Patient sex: M
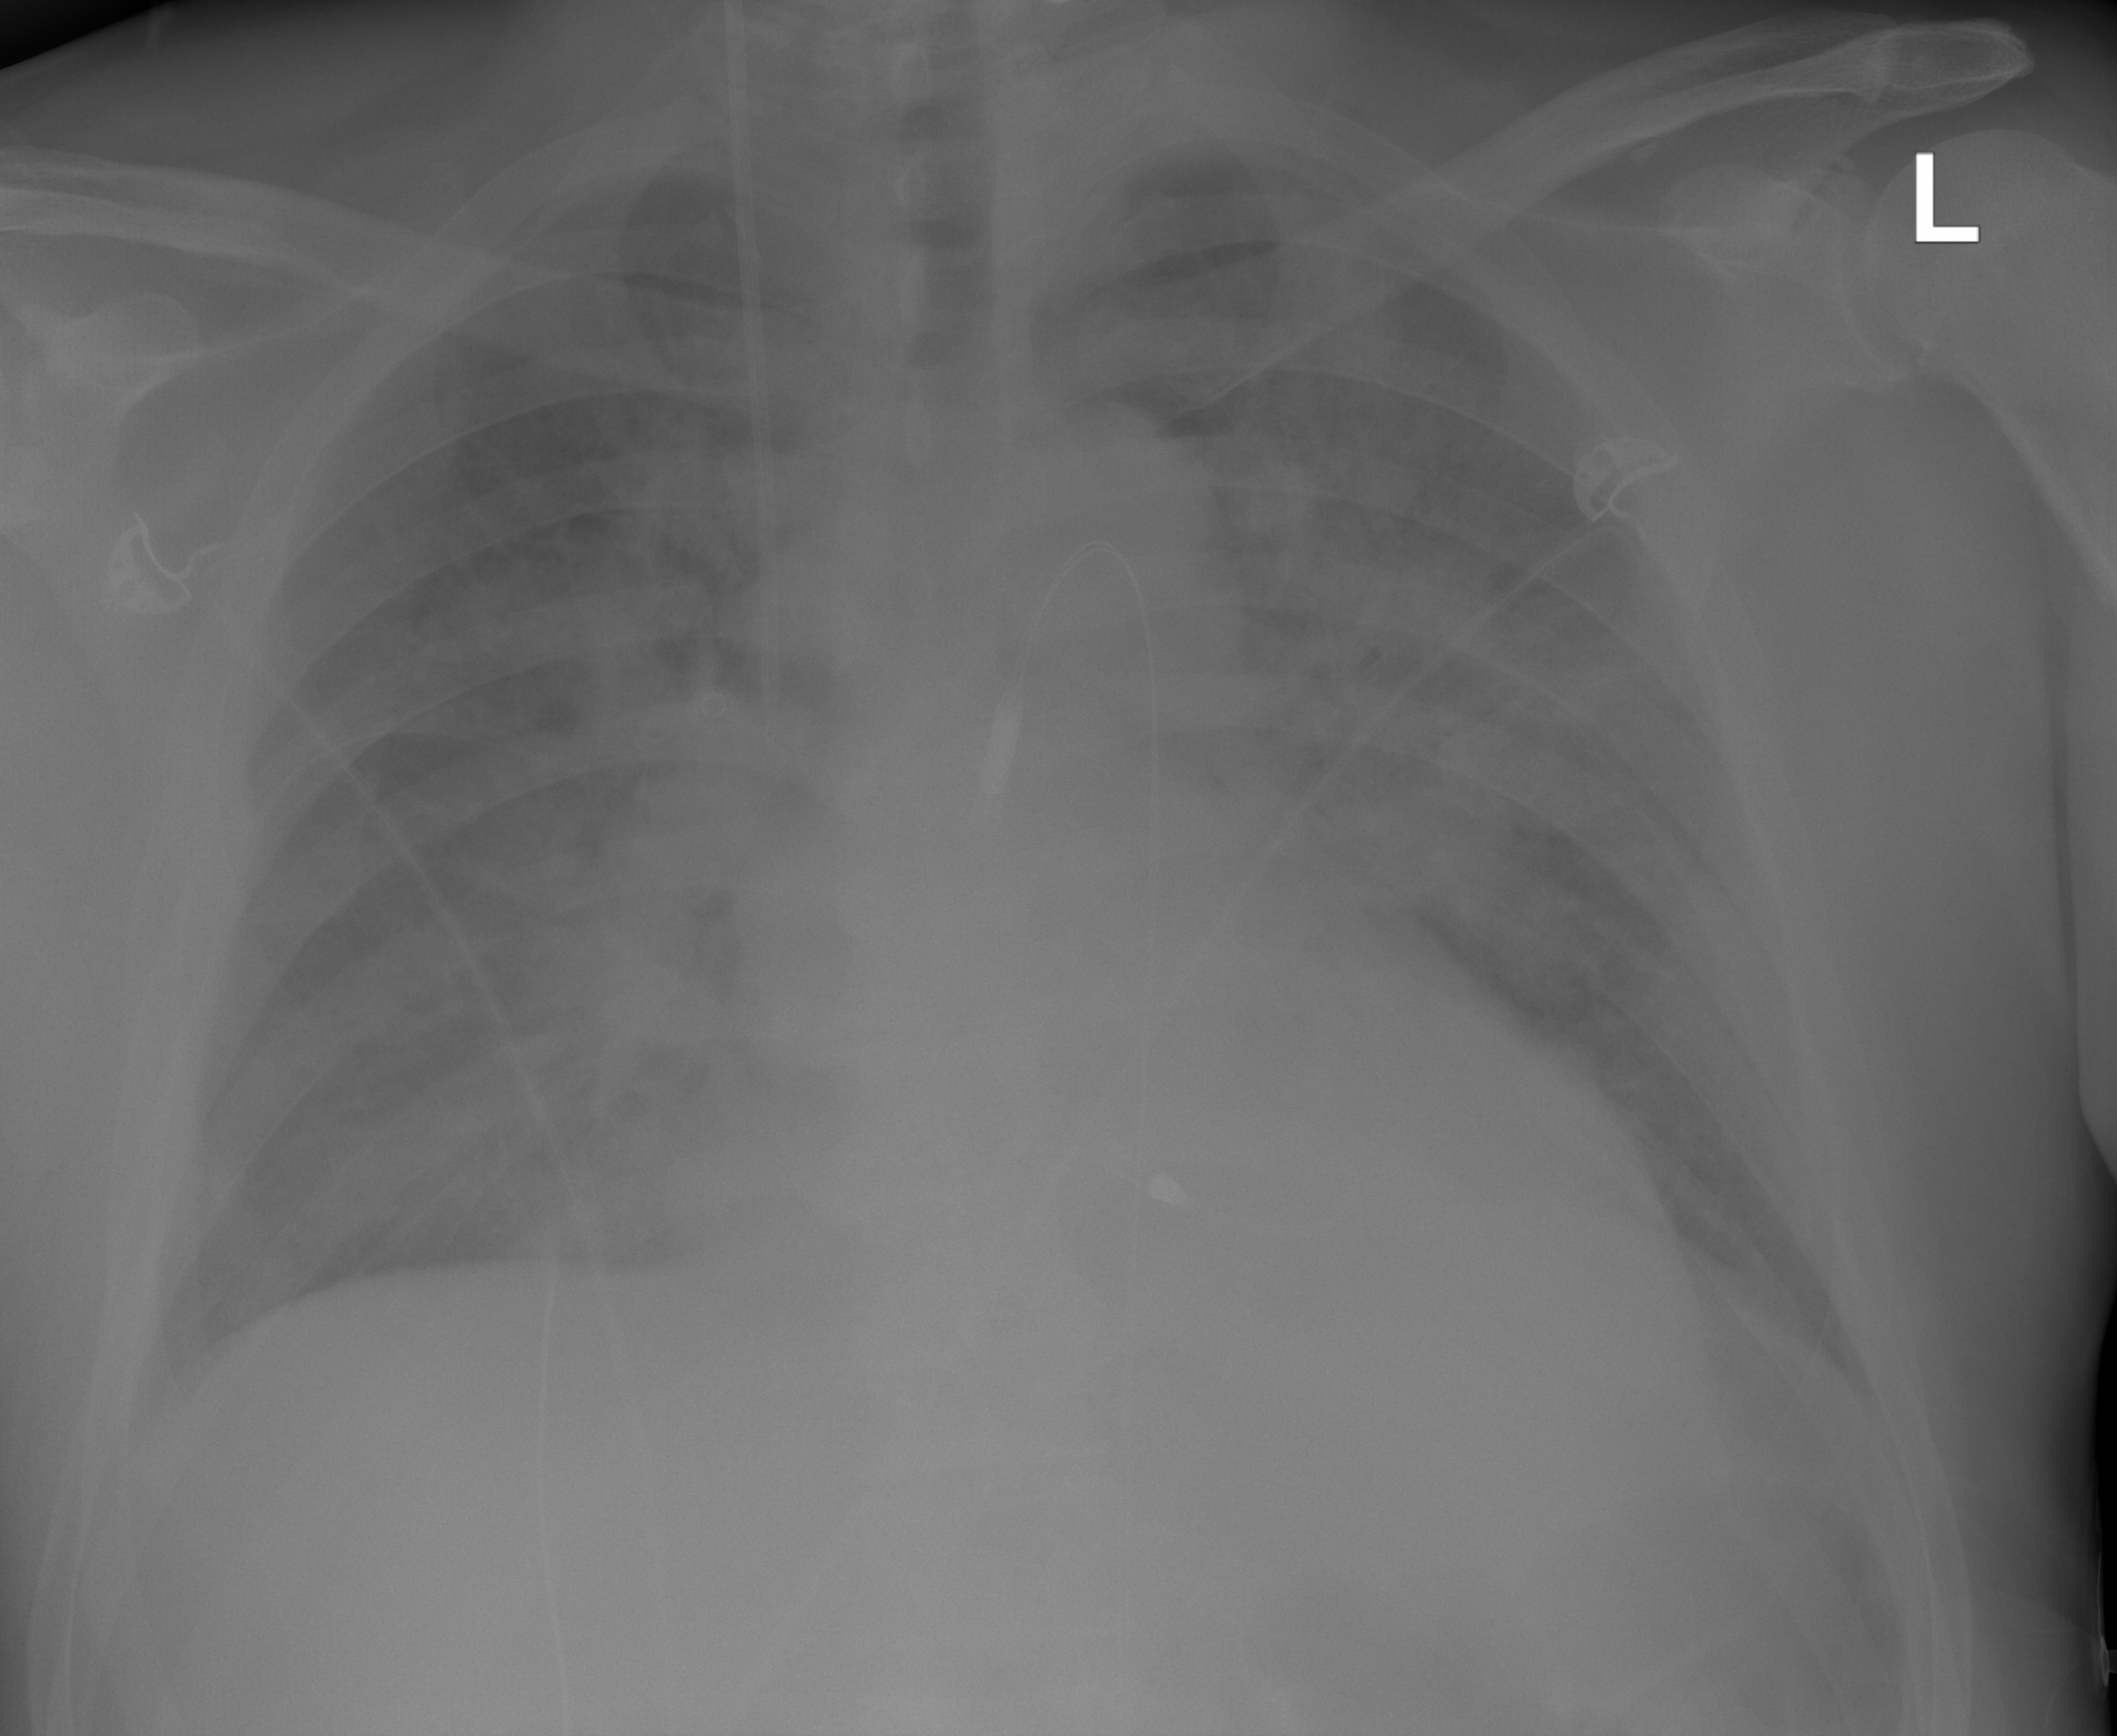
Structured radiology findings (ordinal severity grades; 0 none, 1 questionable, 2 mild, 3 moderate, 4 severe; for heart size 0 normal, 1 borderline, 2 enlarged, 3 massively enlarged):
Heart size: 2
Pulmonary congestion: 2
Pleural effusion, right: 0
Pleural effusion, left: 0
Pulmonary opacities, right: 3
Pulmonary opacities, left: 3
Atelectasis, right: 2
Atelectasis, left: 2